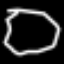
Label: octagon